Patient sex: M
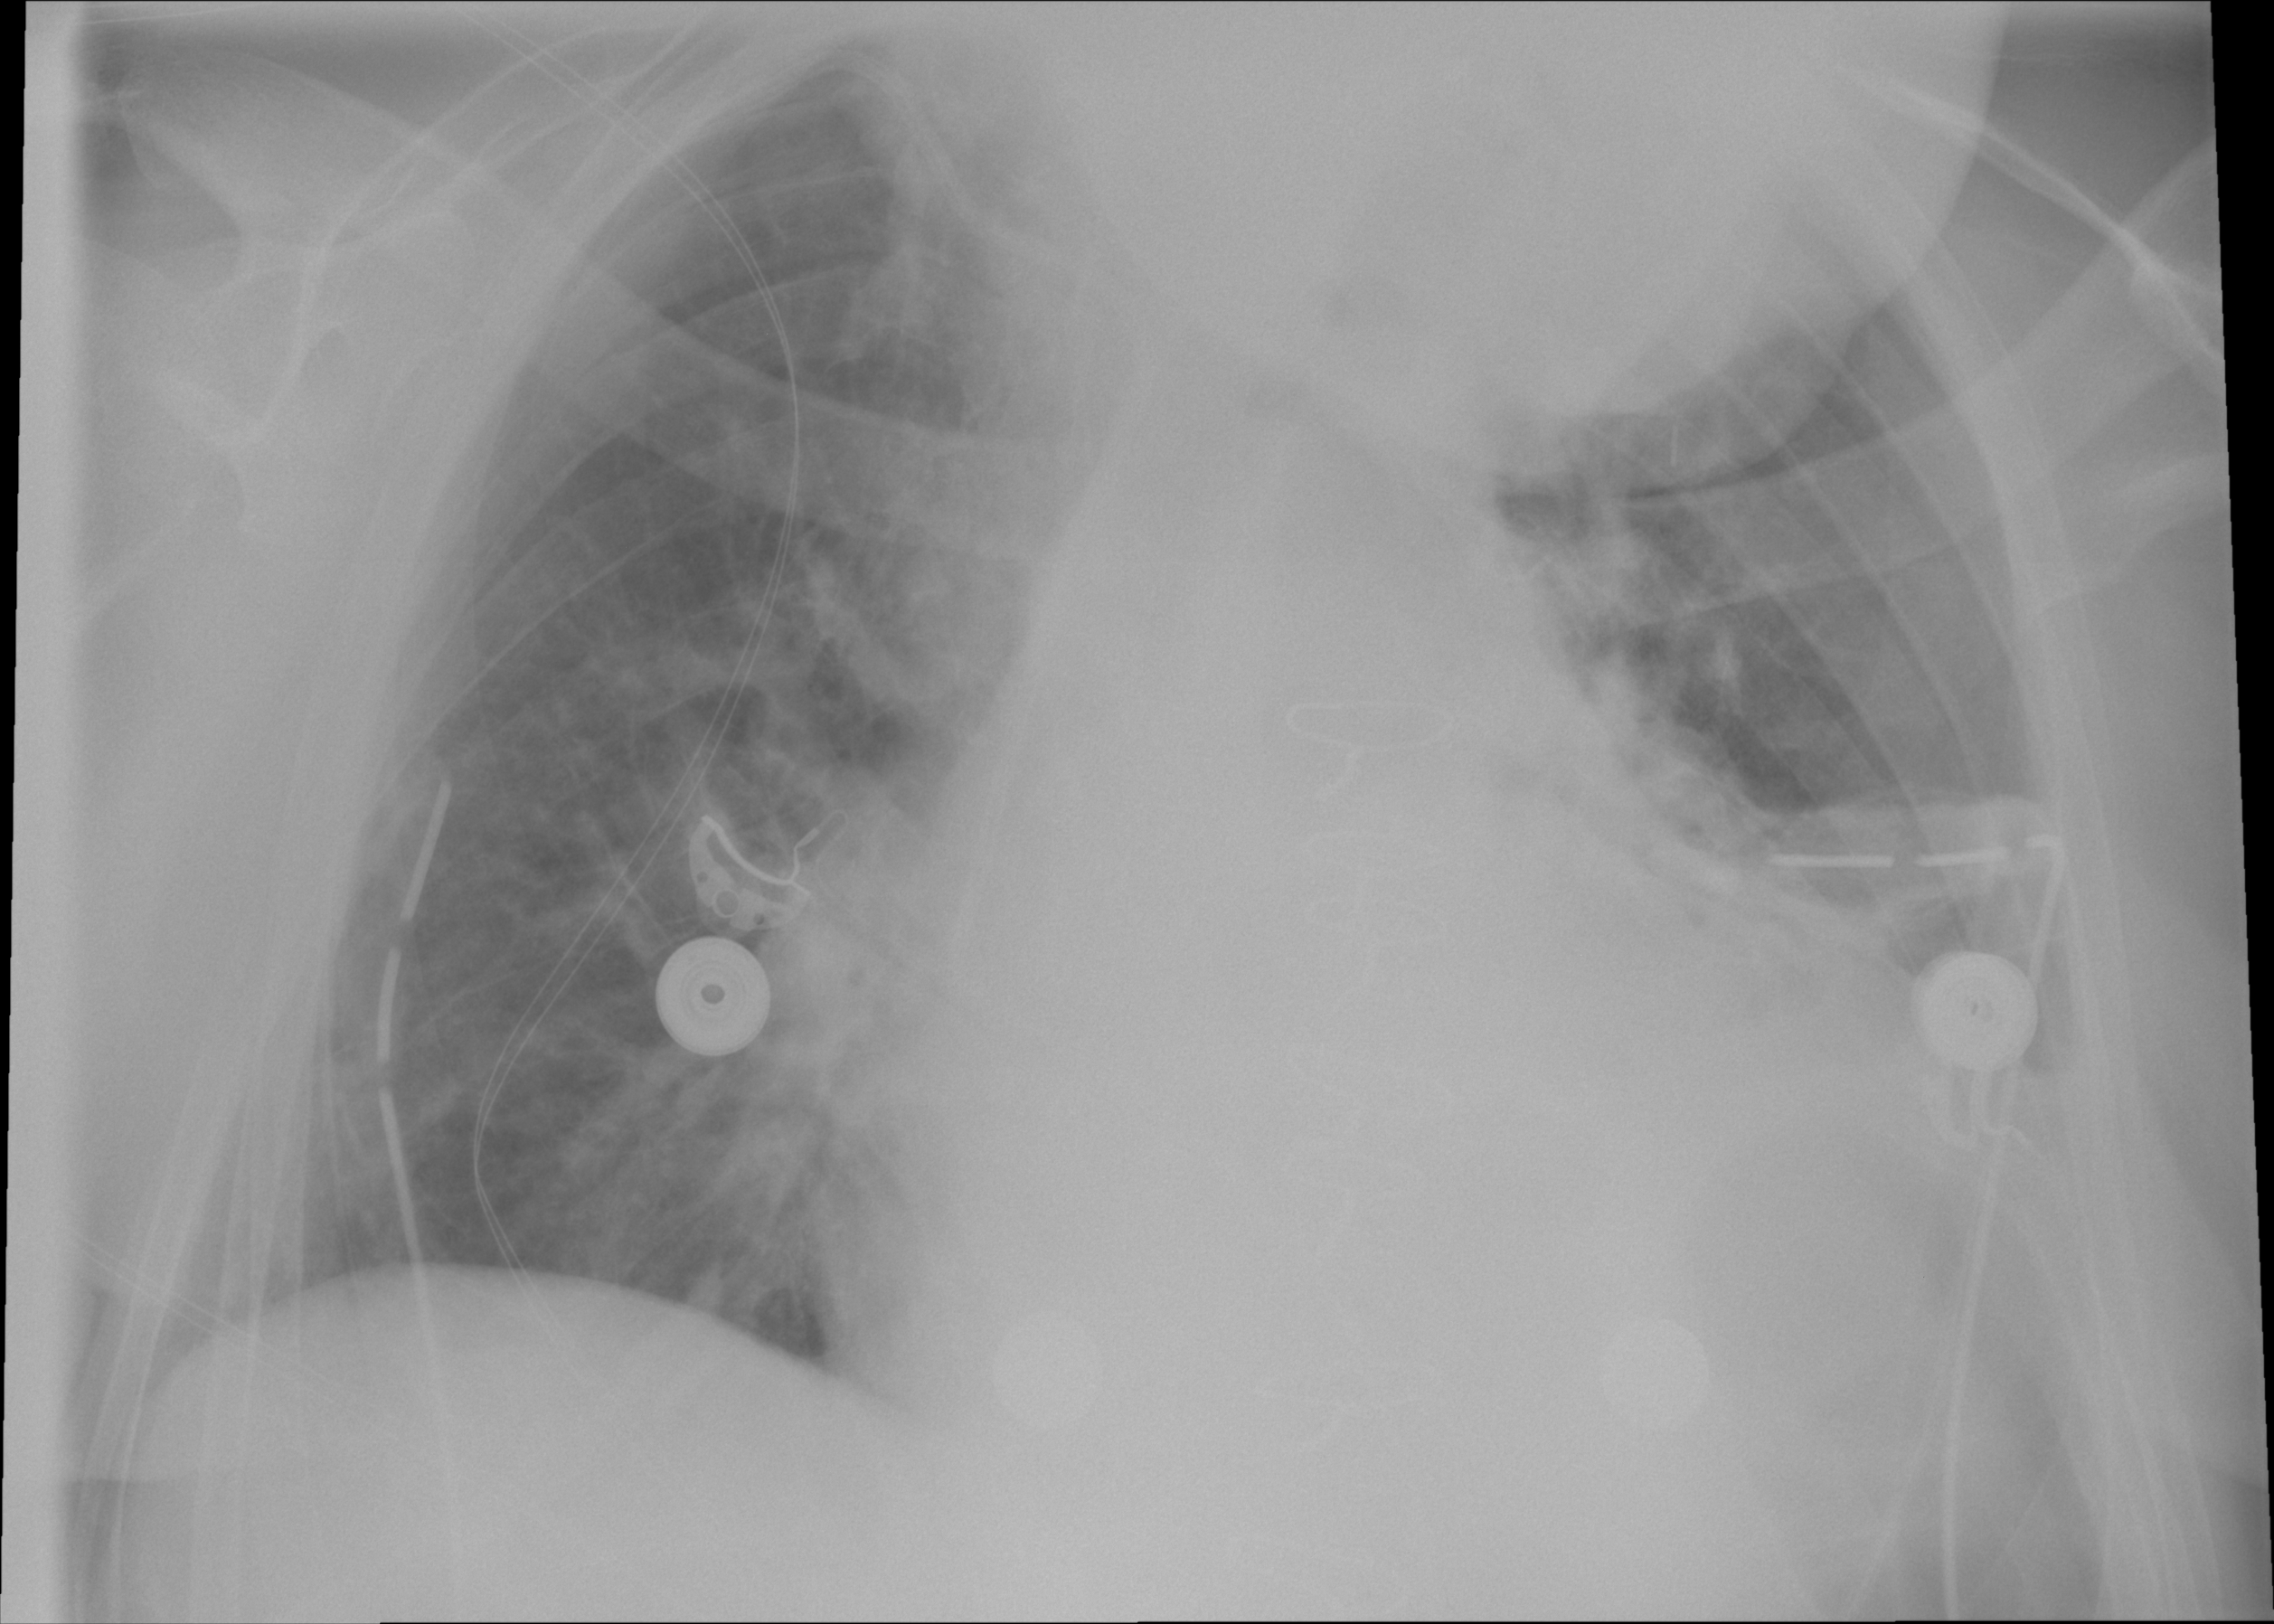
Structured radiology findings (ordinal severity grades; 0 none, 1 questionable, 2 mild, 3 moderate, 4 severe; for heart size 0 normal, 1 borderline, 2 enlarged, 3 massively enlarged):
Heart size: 2
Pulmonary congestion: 1
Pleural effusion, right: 0
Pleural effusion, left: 2
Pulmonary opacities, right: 0
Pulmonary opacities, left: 0
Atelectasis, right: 0
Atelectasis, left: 2